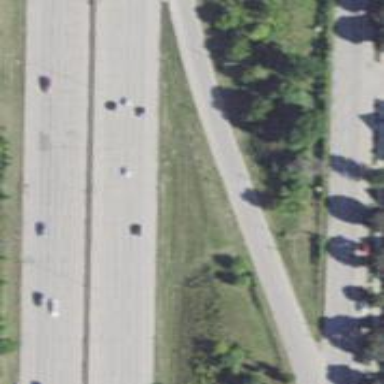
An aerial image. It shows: Asphalt motorway link.